Field crop: tomato
Growth stage: 1
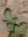
Species: solanum